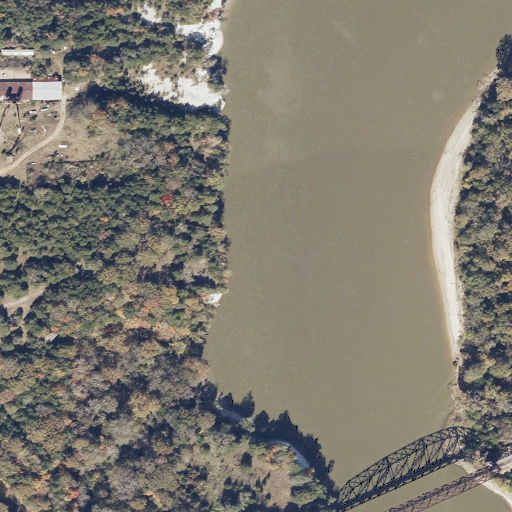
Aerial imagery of bar in Alabama named Jones Bluff Shoals containing open water, pasture, mixed forest, woody wetlands, evergreen forest, barren land, open development, and herbaceous wetlands